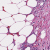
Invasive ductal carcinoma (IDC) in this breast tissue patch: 0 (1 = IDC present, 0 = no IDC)